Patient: sex M, age 46
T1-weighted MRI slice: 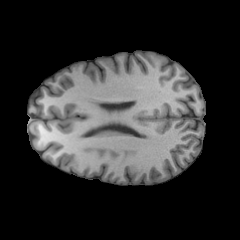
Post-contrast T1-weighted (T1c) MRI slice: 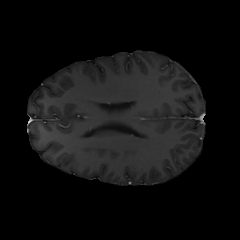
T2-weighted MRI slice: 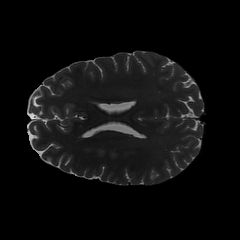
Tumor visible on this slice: no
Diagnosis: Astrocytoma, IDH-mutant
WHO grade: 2